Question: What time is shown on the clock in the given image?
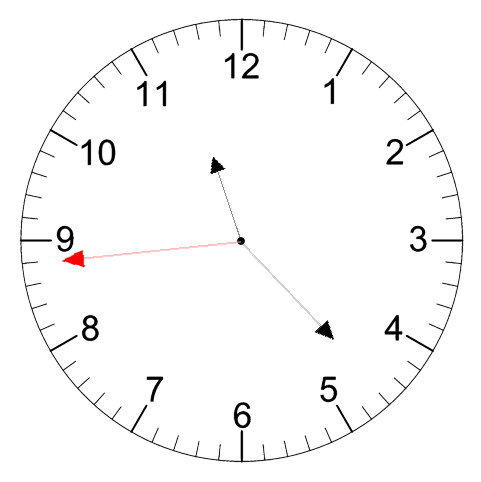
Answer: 11:22:44